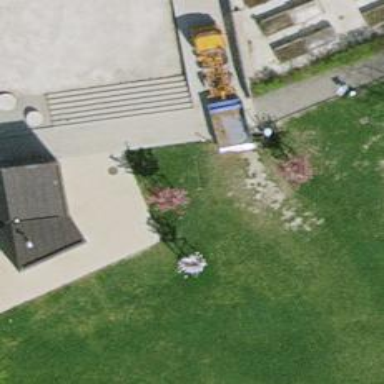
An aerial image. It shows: Playground area for leisure activities on the land.